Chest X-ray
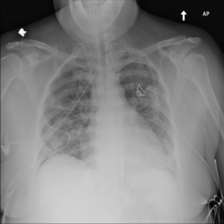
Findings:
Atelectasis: negative
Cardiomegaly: negative
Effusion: negative
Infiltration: negative
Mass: negative
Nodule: negative
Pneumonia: negative
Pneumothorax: negative
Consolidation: negative
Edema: negative
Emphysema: negative
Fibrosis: negative
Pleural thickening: negative
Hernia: negative